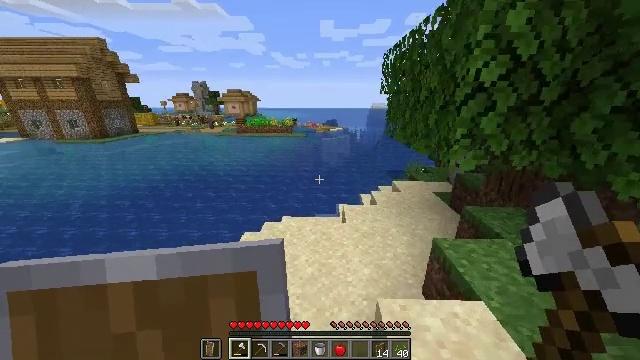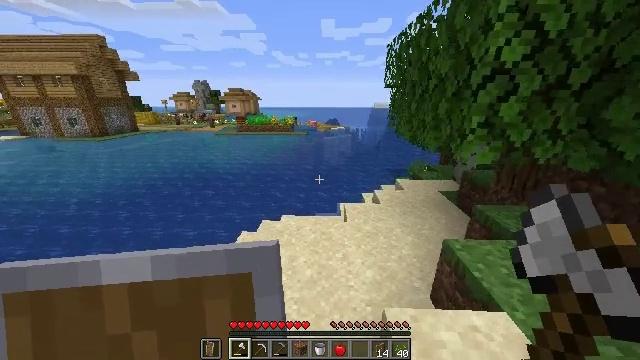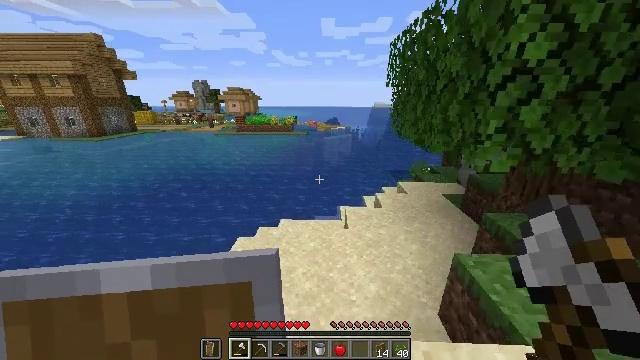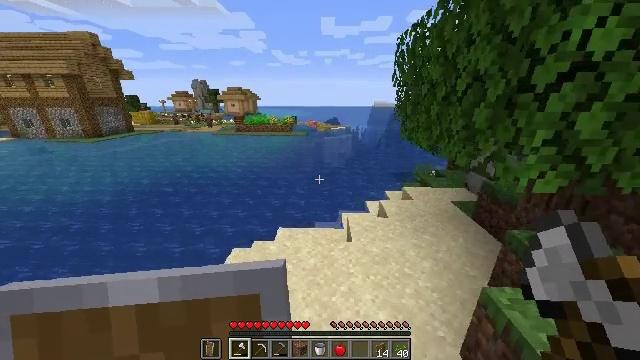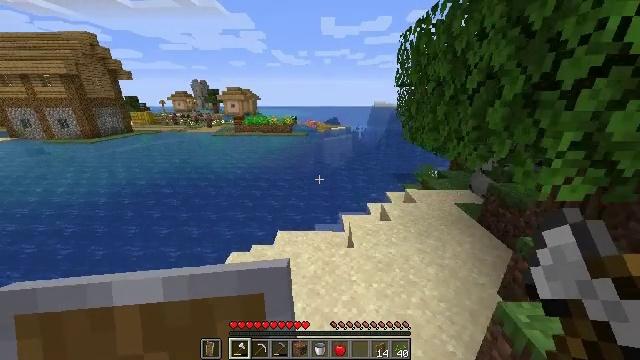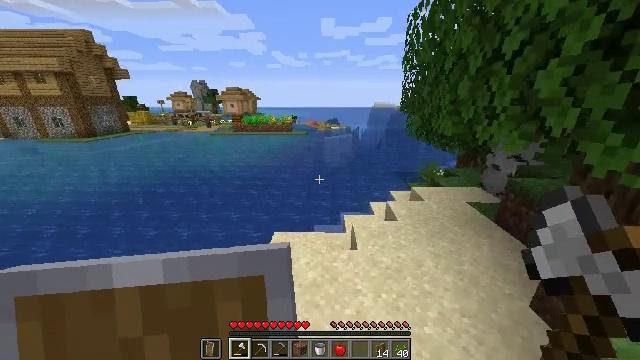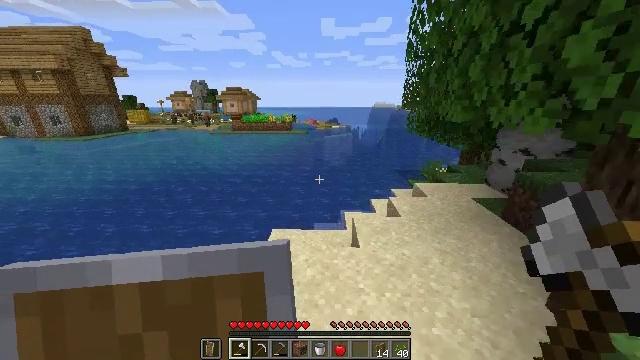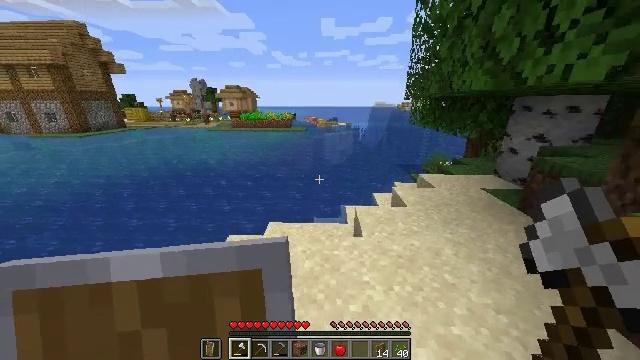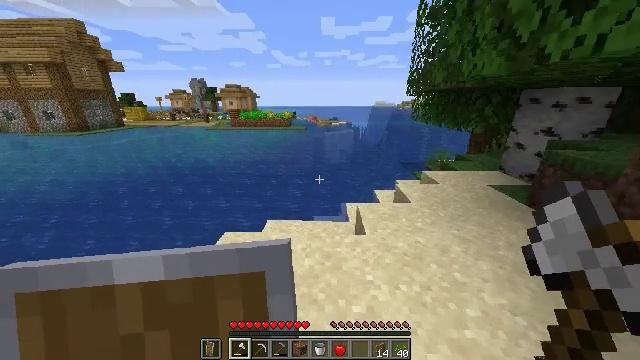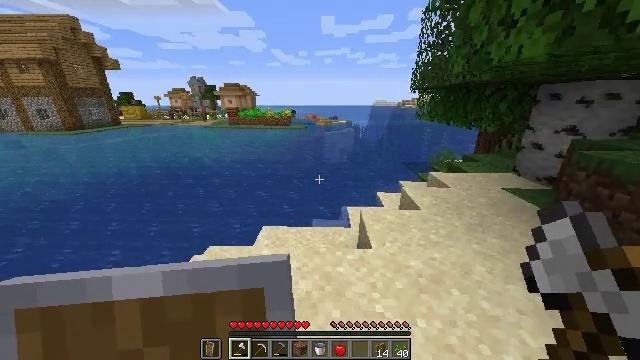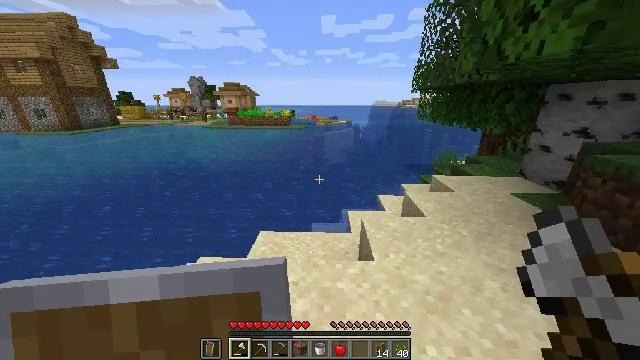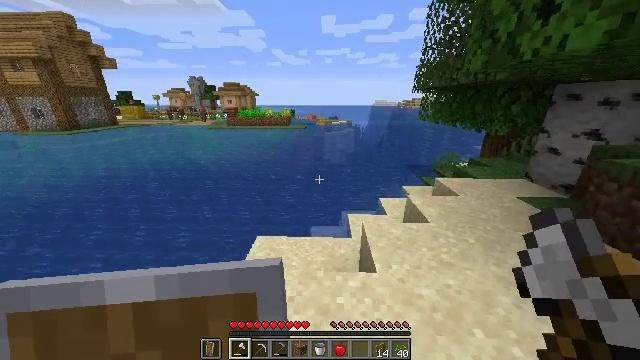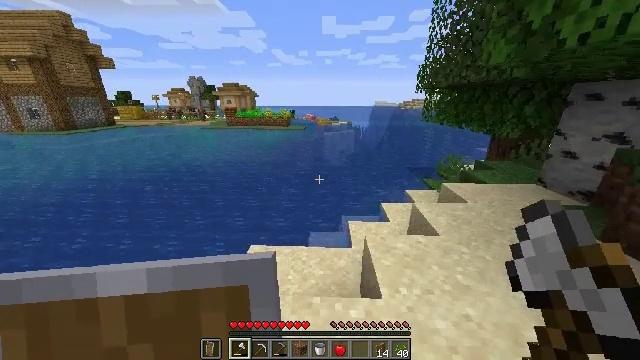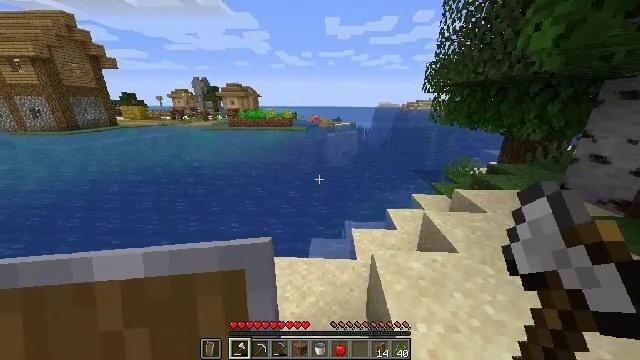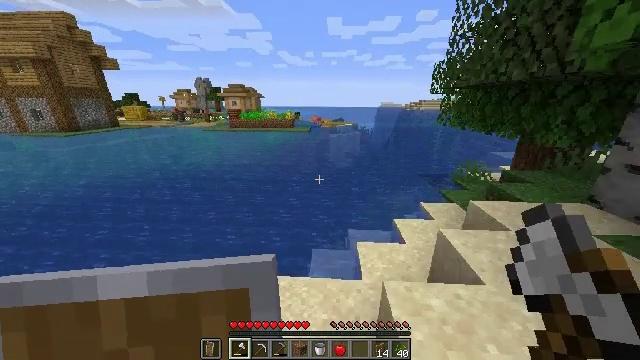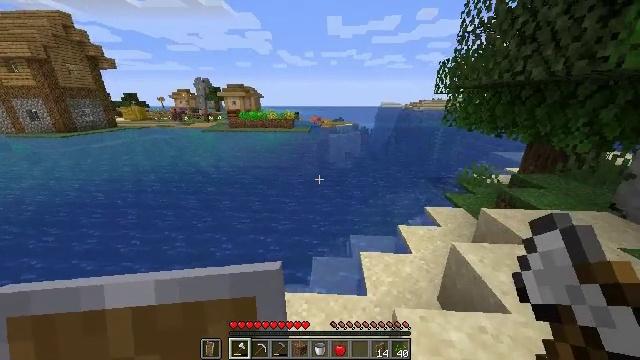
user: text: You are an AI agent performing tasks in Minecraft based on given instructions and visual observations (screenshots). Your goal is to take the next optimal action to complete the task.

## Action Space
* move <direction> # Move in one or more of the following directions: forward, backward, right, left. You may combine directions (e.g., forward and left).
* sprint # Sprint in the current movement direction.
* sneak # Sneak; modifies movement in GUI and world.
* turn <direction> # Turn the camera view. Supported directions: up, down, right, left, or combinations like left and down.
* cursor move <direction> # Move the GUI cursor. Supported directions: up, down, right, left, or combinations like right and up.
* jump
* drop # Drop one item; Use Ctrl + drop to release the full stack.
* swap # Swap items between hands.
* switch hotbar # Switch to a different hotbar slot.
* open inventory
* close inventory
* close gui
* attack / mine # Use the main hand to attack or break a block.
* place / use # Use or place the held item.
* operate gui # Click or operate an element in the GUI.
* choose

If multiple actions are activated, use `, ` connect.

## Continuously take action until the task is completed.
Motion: motion action
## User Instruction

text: Destroy the wheat to collect it.
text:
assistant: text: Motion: move forward, sprint
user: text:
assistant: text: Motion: move forward, sprint
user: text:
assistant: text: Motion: move forward, sprint
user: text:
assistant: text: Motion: move forward, sprint
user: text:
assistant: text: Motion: move forward, sprint
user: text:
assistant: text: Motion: move forward, sprint
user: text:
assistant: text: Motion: move forward, sprint
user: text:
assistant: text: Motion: move forward, sprint
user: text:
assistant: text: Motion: move forward, sprint
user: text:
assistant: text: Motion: move forward, sprint
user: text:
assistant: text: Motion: move forward, sprint
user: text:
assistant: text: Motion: move forward, sprint
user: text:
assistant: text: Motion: move forward, sprint
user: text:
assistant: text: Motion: move forward, sprint
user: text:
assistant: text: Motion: move forward, sprint
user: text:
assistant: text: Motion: move forward, sprint
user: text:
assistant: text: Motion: move forward, sprint
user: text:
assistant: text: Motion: move forward, sprint
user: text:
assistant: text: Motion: move forward, sprint
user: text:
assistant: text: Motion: move forward, sprint
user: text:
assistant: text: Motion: move forward, sprint
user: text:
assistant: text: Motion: move forward, sprint
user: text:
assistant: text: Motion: move forward, sprint
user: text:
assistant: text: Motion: move forward, sprint, turn left, jump
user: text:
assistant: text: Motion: move forward, sprint, turn left, jump
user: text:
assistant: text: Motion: move forward, sprint, jump
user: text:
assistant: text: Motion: move forward, sprint, jump
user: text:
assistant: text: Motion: move forward, sprint, jump
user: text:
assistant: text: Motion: move forward, sprint, jump
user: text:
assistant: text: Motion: move forward, sprint, jump